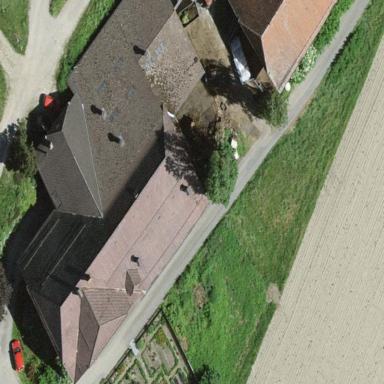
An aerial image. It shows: Farm building.